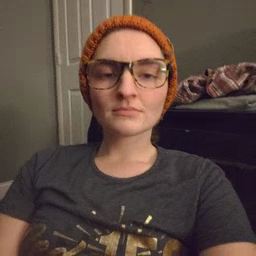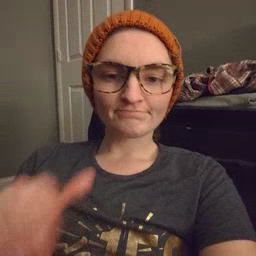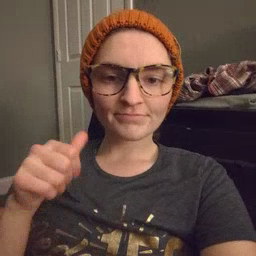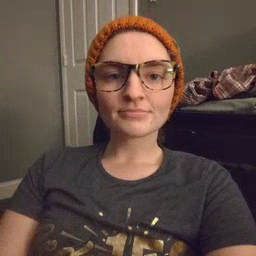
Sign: jeans